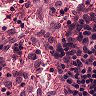
Metastatic tissue present: no